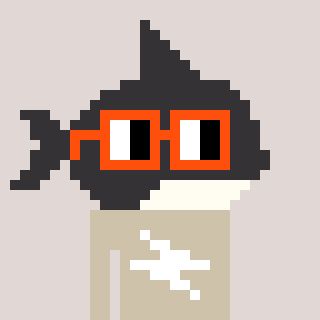
a pixel art character with square orange glasses, a orca-shaped head and a bege-colored body on a warm background